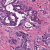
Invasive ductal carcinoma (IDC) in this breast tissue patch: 1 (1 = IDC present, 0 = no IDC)